Question: I am fairly new to AngularJS.
I am trying to bind an object to a textarea.
HTML:
'''
<textarea rows="5" cols="10" ng-model="menuItem.preset"></textarea>
'''
Model:
'''
{
"kind": "title",
"label": "ADD_TITLE",
"iconSrc": "textTitle.png",
"experimentInclude": "",
"experimentExclude": "three",
"preset": {
"compType": "richTitle",
"styleId": "txtNew"
}
}
'''
Result:

How can I show the JSON stringified (and later save it as an object again)?
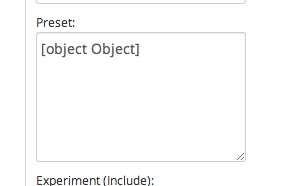
Answer: You need a custom directive that parses the input to an object, and displays the object as a string, respectively:
Something like:
'''
angular.module('yourApp').directive('jsonText', function() {
return {
restrict: 'A',
require: 'ngModel',
link: function(scope, element, attr, ngModel) {
function into(input) {
return JSON.parse(input);
}
function out(data) {
return JSON.stringify(data);
}
ngModel.$parsers.push(into);
ngModel.$formatters.push(out);
}
};
});
'''
'''
<textarea json-text rows="5" cols="10" ng-model="menuItem.preset"></textarea>
'''
Fiddle: <URL>